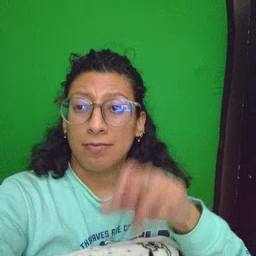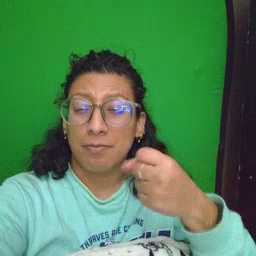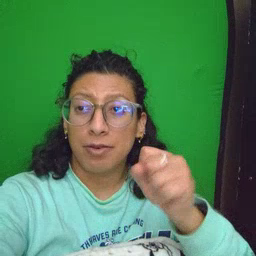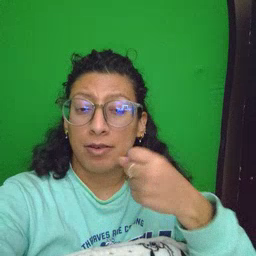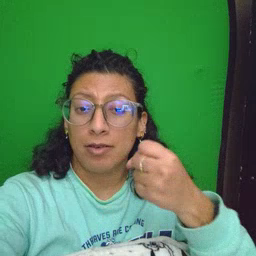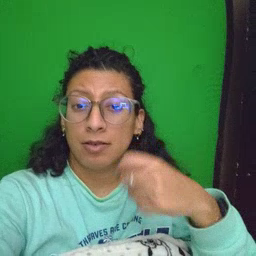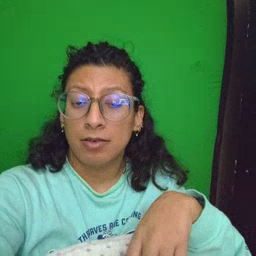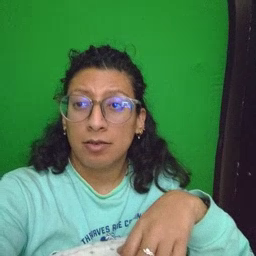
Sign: make